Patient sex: M
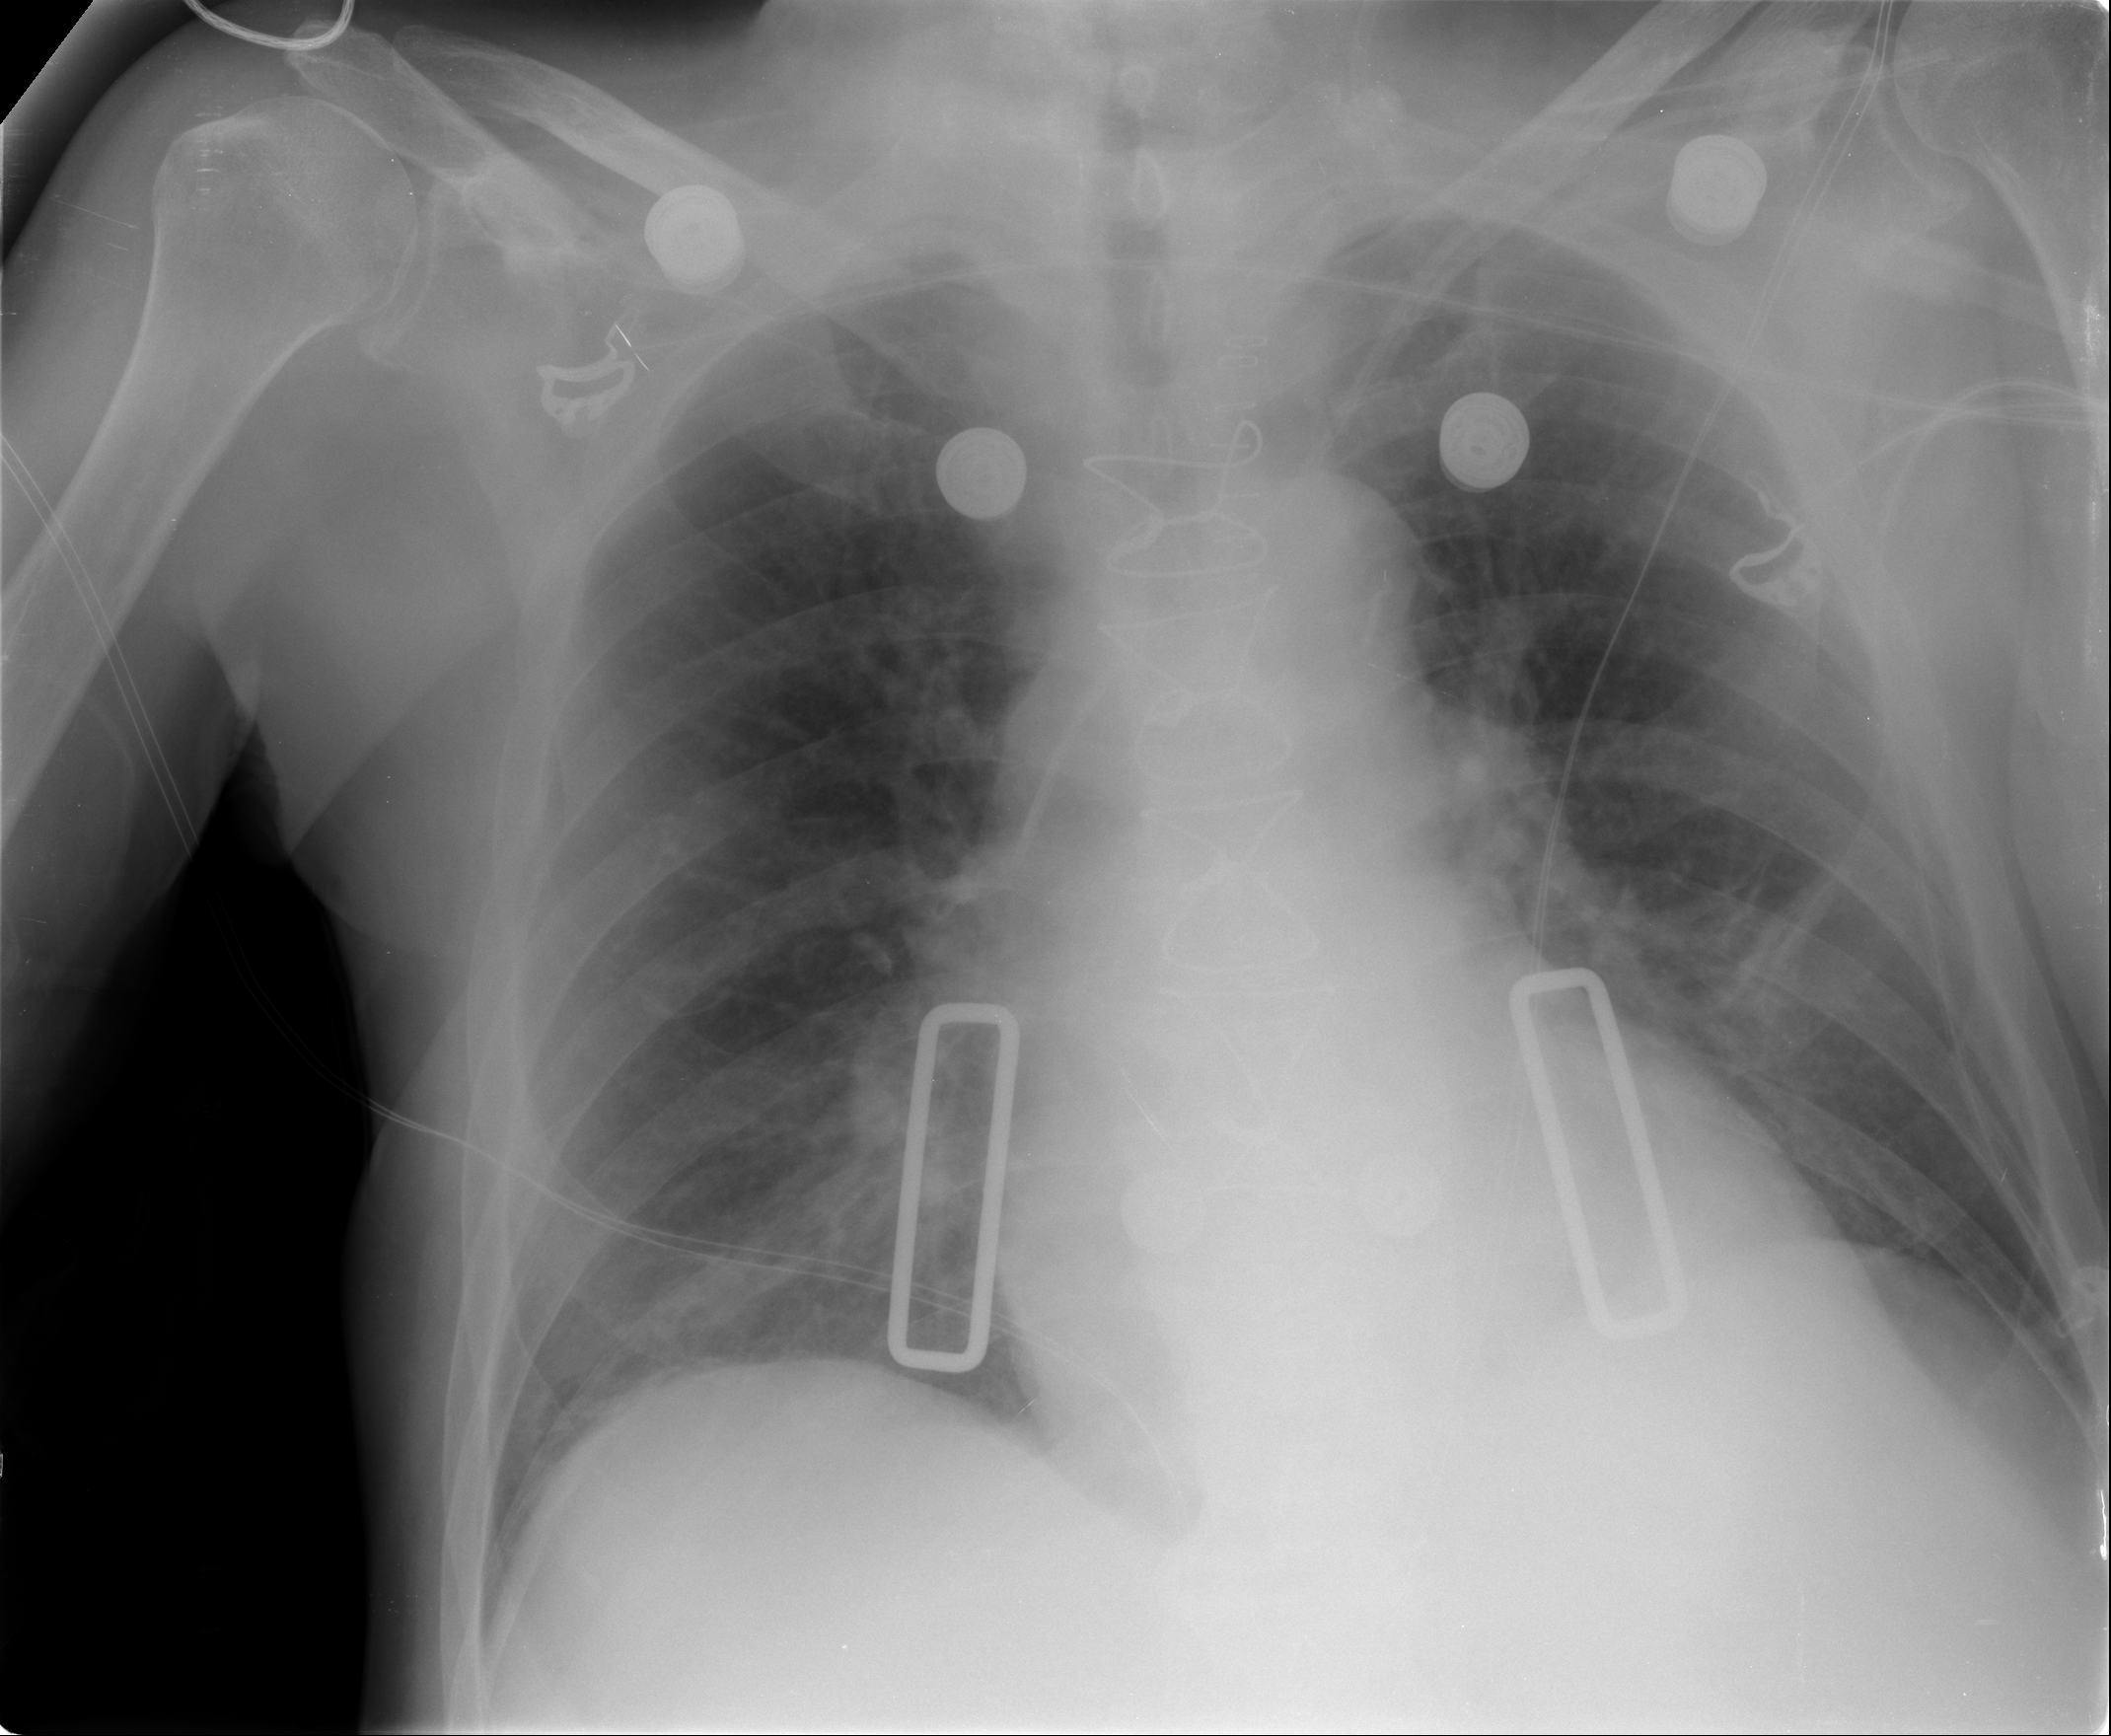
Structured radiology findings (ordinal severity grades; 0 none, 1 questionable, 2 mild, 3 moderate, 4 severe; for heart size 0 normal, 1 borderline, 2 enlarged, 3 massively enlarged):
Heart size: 1
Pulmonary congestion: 1
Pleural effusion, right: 2
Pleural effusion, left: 1
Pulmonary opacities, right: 0
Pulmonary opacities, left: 0
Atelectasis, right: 2
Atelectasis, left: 1